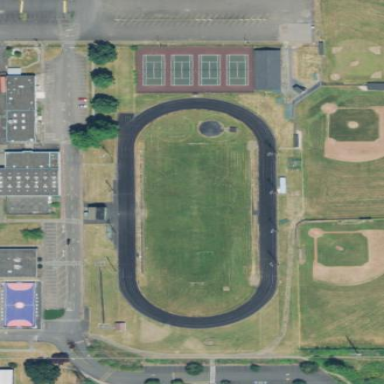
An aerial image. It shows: American football pitch.